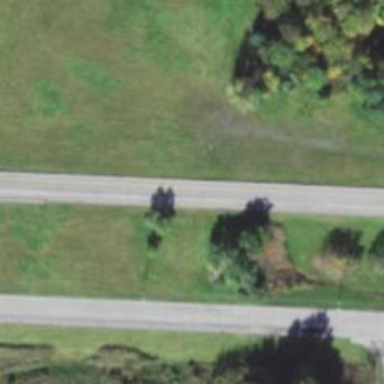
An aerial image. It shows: Asphalt road at the secondary link level.